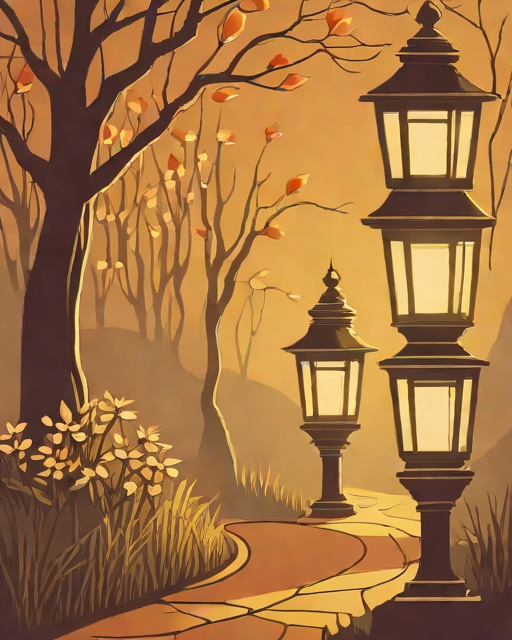
Category: Graduation